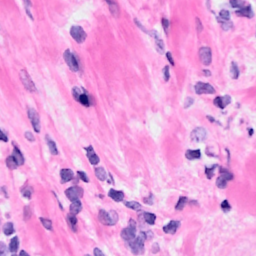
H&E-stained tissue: Breast